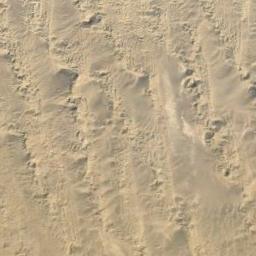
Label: desert